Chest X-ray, AP view. Patient: 43 years old, sex M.
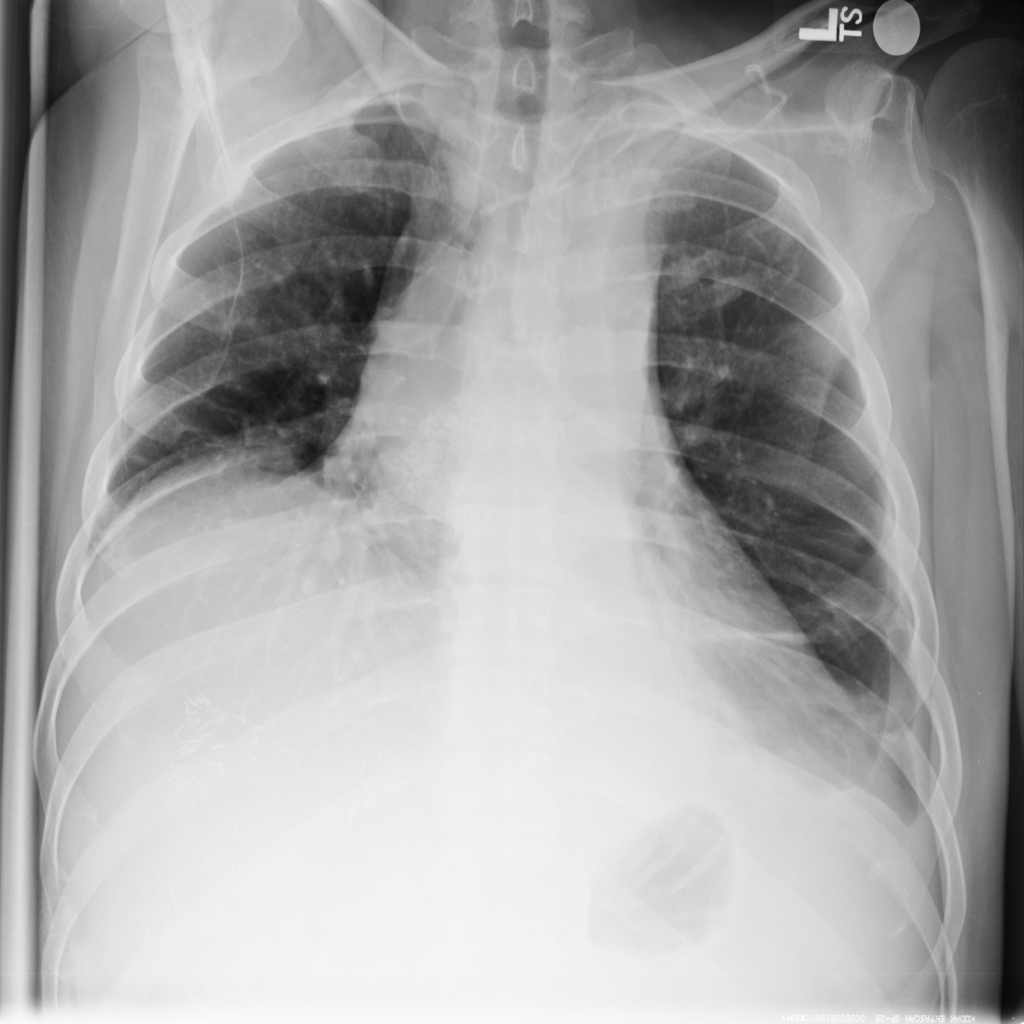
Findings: Atelectasis, Nodule